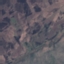
Land use / land cover: HerbaceousVegetation